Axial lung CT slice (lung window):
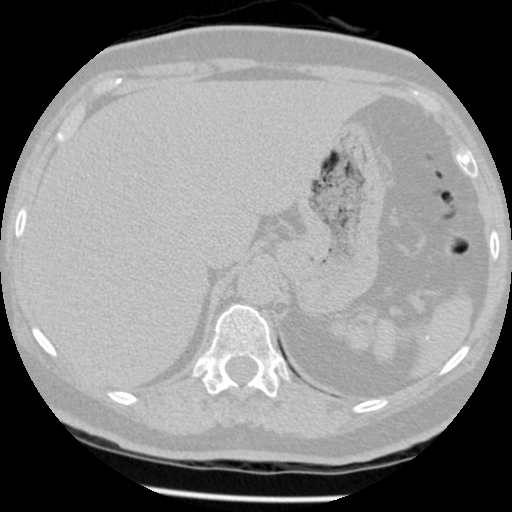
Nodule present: no